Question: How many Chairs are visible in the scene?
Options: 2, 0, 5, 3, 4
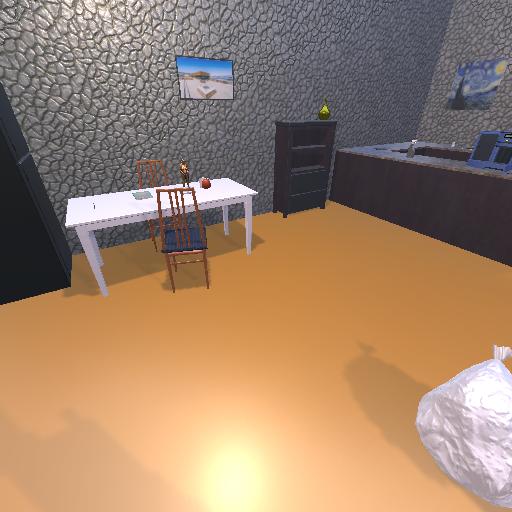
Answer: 2